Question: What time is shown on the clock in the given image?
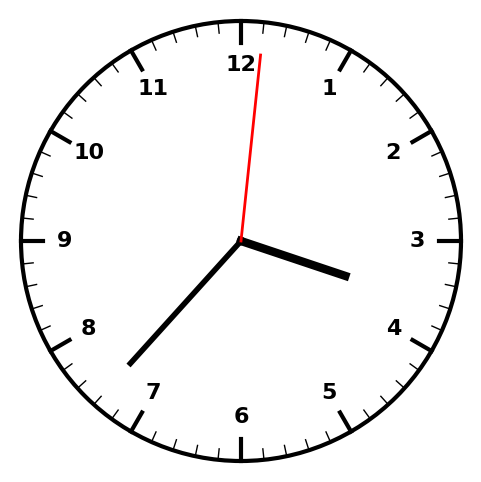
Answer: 03:37:01